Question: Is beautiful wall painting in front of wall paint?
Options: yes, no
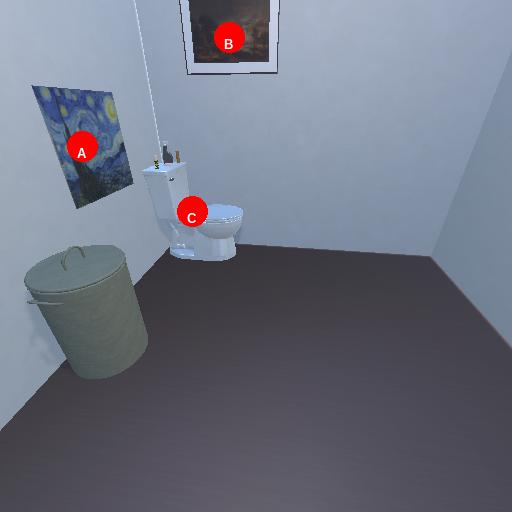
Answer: yes